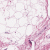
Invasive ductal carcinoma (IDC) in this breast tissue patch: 0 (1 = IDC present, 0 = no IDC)